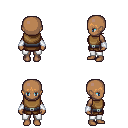
a pixel art fantasy rpg character, female body template, human, dark skin, leather chest armor, white pants, plain hairstyle, white cloth bracers, four views (front, back, left, right), 2x2 character sprite sheet, small pixel art, hard edges, no anti-aliasing